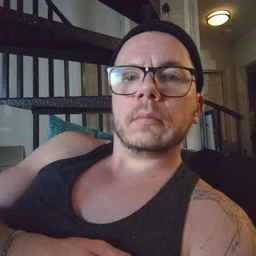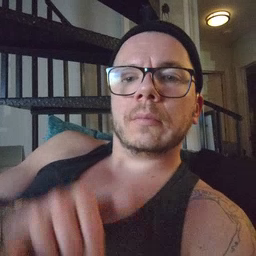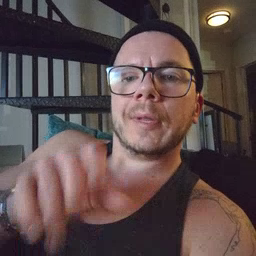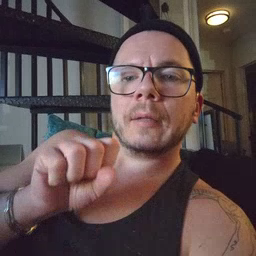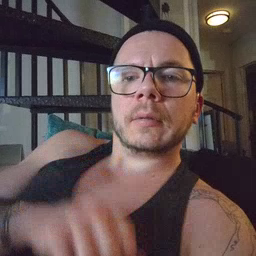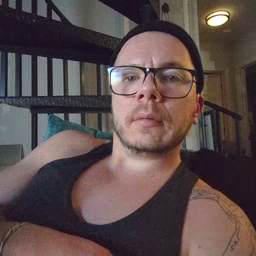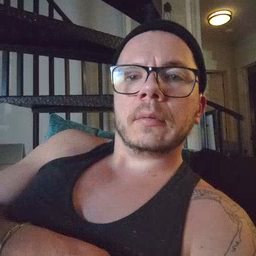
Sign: yes